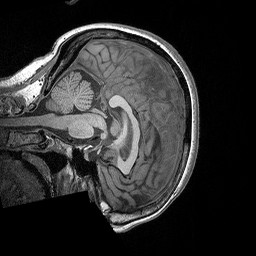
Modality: T1w
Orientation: sagittal
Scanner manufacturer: siemens
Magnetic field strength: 3 T
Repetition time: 2.3 s
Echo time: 0.00298 s